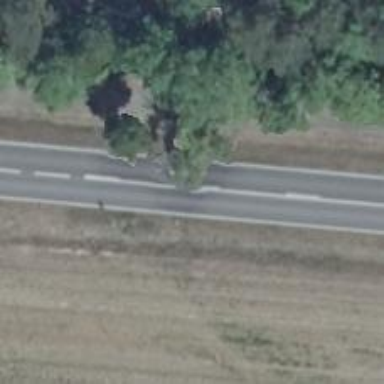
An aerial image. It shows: Secondary road with asphalt surface.